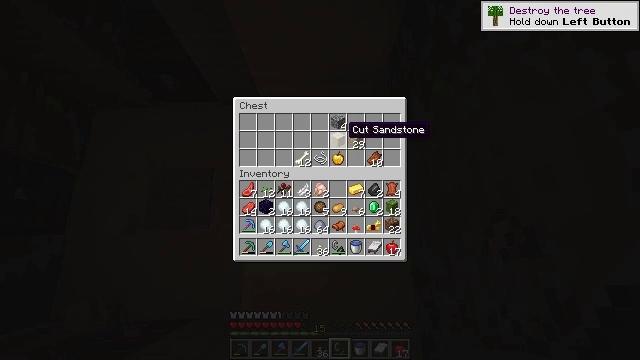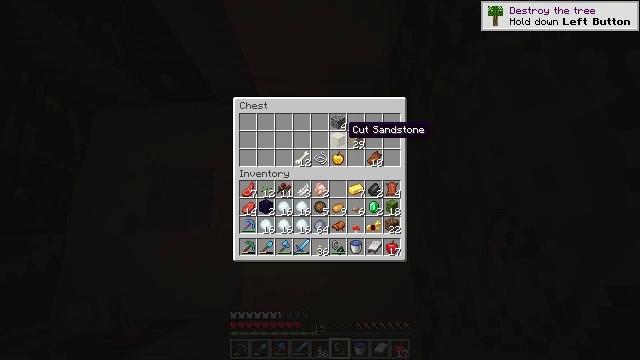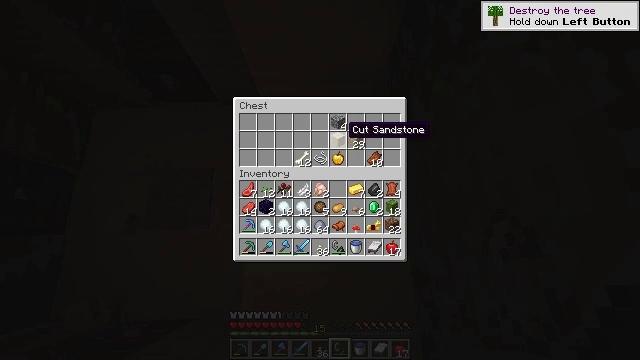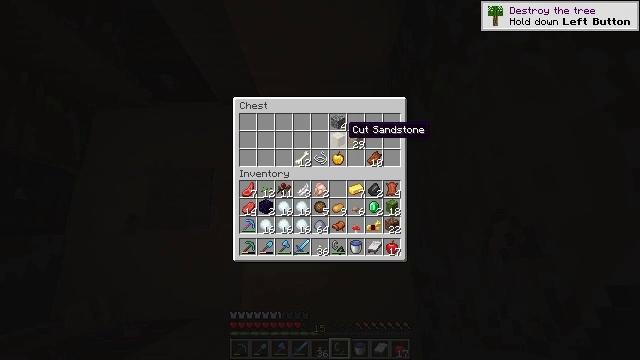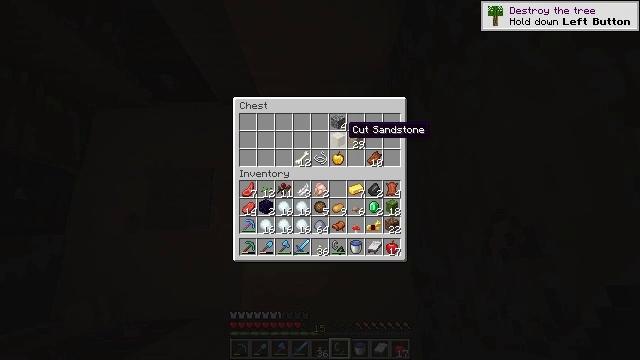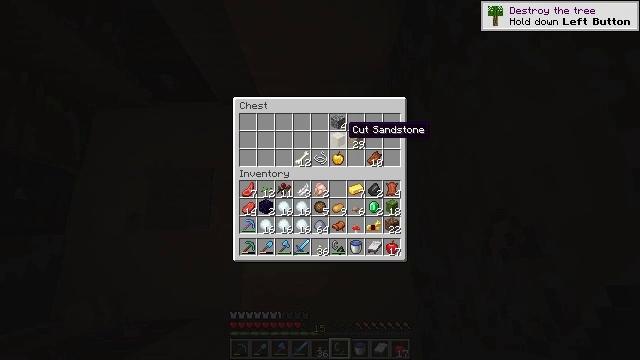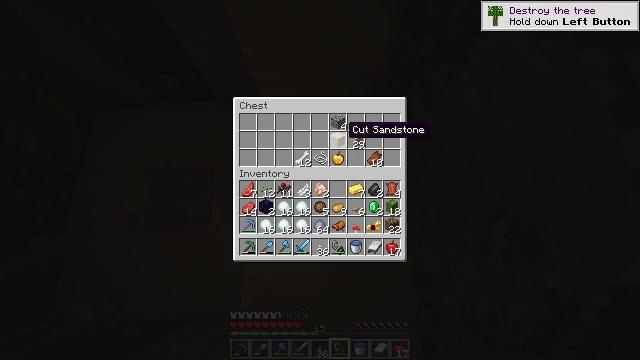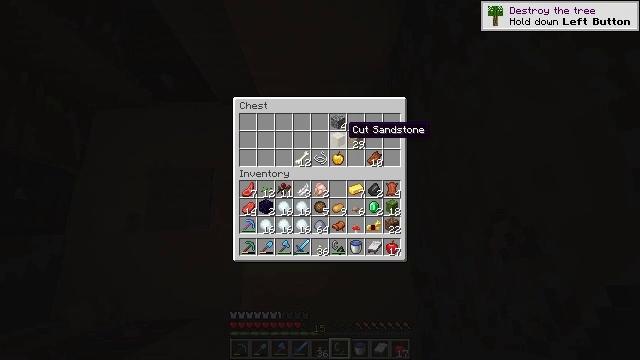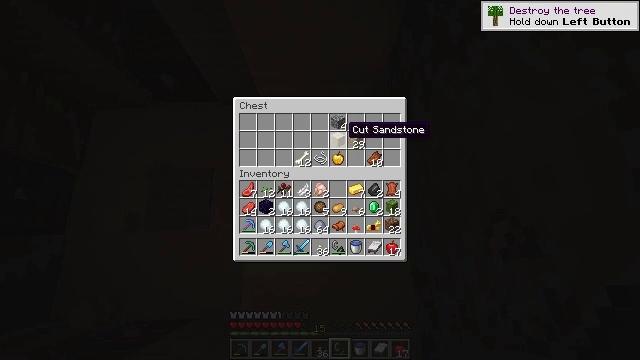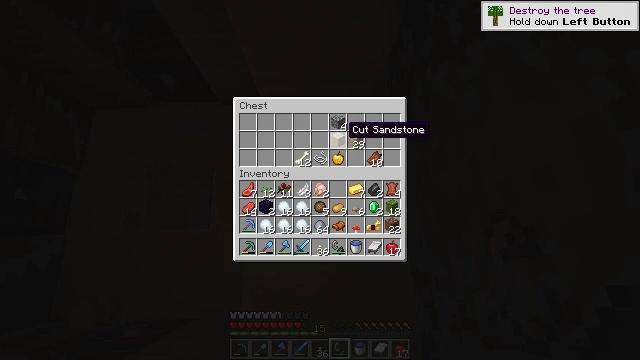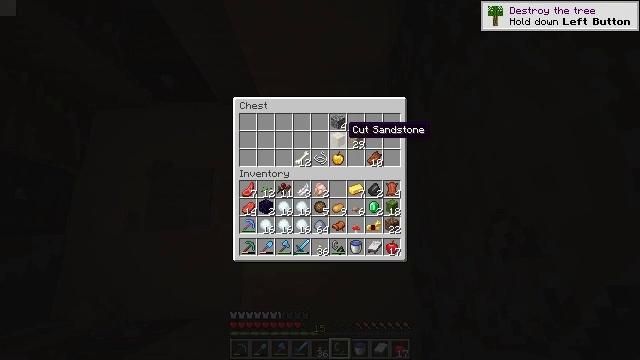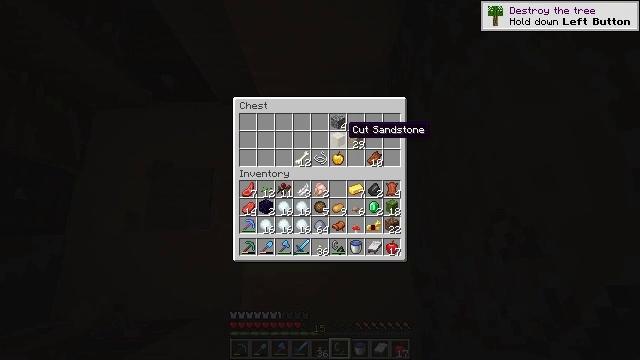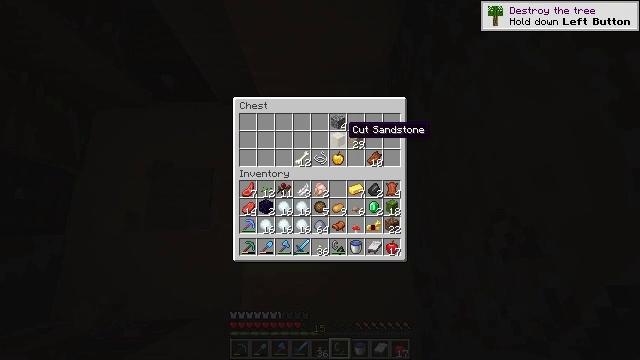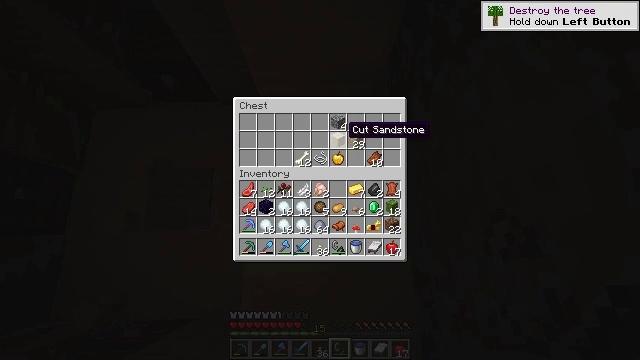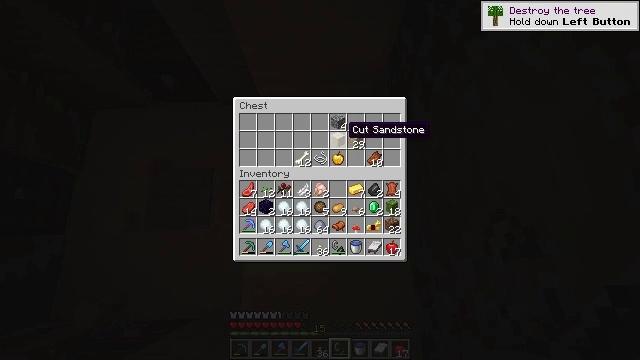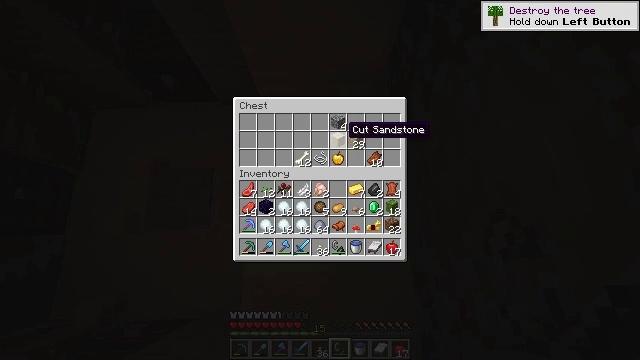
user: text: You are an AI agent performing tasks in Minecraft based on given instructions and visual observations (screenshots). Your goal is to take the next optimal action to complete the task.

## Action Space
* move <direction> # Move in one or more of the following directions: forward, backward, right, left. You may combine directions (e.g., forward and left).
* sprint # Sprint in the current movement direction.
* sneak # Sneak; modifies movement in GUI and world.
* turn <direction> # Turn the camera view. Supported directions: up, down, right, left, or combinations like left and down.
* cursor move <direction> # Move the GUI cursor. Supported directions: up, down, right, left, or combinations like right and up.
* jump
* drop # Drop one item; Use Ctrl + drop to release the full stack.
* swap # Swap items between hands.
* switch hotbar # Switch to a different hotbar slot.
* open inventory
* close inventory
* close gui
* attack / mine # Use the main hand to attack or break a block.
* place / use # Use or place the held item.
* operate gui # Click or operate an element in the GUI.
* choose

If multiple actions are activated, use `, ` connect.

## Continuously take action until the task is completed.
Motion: motion action
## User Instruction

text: Collect cut sandstone by mining it.
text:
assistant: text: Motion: no_op
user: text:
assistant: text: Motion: no_op
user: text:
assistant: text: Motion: no_op
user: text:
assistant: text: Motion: no_op
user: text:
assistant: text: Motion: no_op
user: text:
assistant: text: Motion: no_op
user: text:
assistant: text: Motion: no_op
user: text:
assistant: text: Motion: no_op
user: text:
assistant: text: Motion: no_op
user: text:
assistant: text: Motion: no_op
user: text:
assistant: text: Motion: no_op
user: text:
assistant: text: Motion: no_op
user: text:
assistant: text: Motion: no_op
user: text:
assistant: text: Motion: no_op
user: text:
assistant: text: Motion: no_op
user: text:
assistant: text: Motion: no_op
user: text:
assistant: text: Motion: no_op
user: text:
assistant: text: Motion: no_op
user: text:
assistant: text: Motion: no_op
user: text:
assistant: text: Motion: no_op
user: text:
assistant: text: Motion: no_op
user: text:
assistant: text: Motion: no_op
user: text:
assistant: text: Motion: no_op
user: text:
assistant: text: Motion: no_op
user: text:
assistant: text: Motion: no_op
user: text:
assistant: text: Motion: no_op
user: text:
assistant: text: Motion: no_op
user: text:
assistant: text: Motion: no_op
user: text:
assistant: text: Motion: no_op
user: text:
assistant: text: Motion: no_op